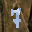
Label: 7